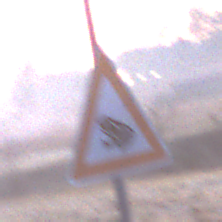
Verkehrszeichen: AmphibienwanderungRechts
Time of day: SunriseSunset
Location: Outdoor (Nature)
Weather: Clear
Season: NotSpecified
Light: Natural